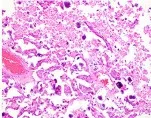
Histopathology and immunohistochemistry of the intracranial metastatic serous carcinoma. (C) H&E stain at 200 x magnification demonstrating numerous psammoma bodies.
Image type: pathology (h&e)